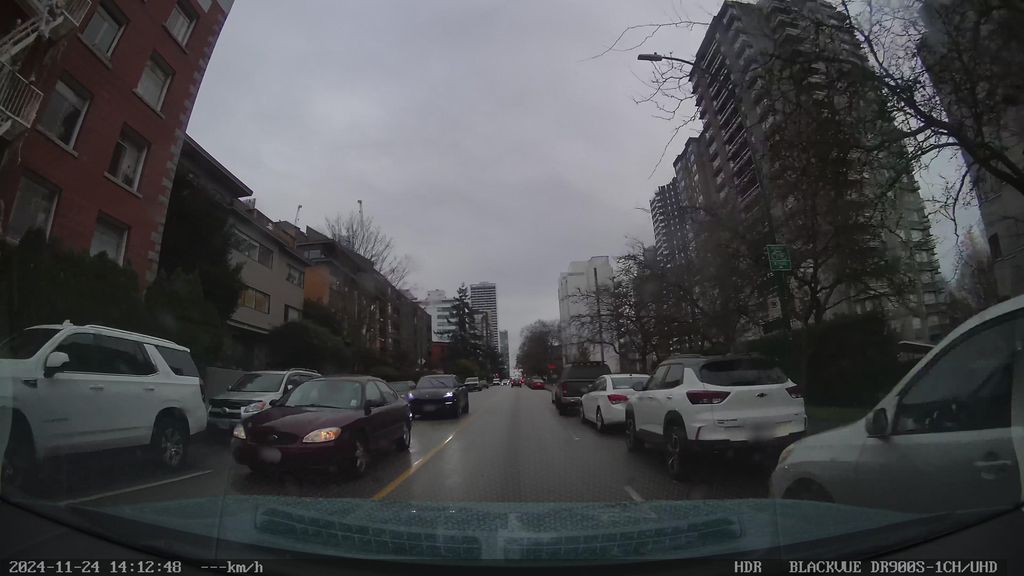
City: vancouver